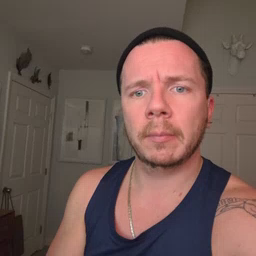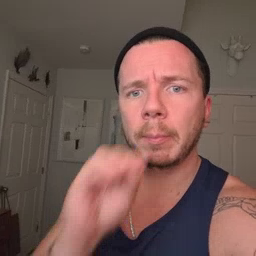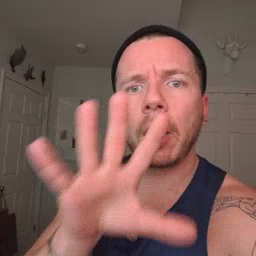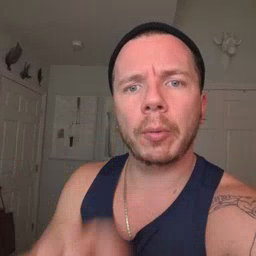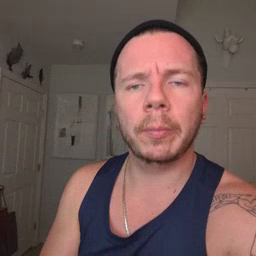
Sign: blow